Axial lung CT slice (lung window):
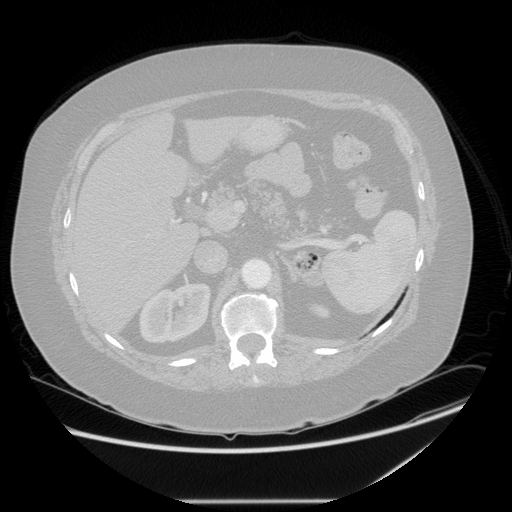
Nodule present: no